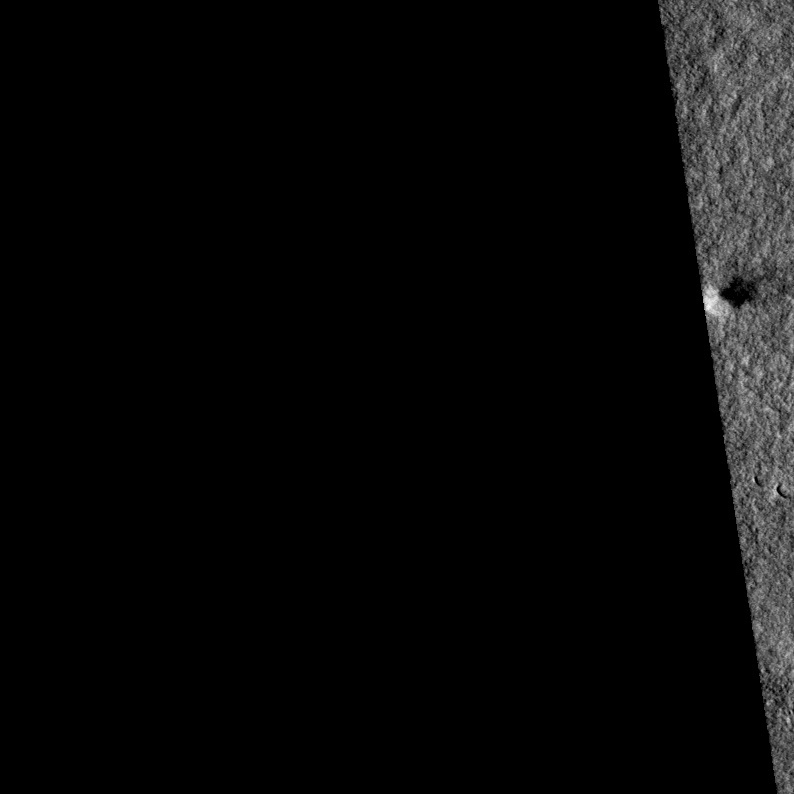
Label: dustdevil